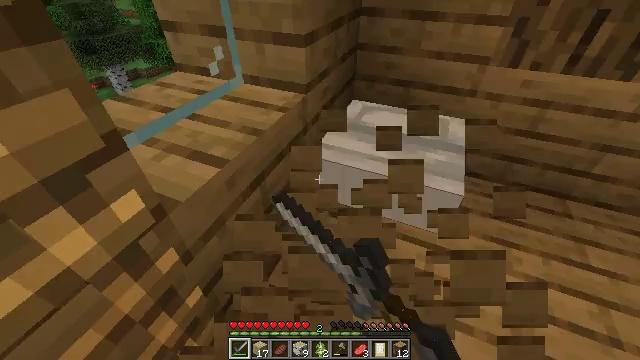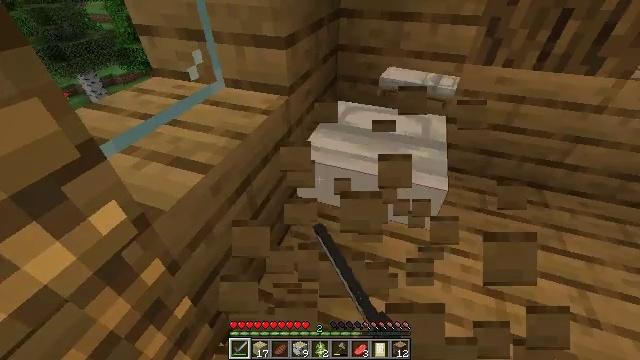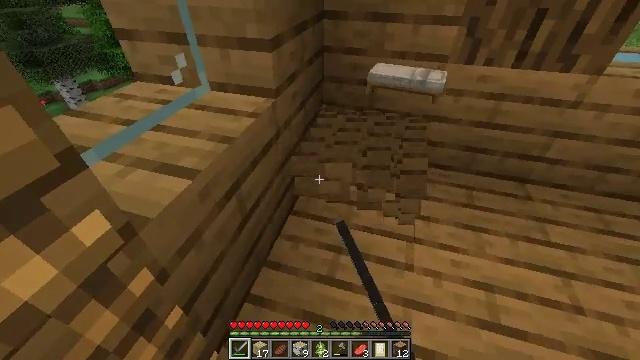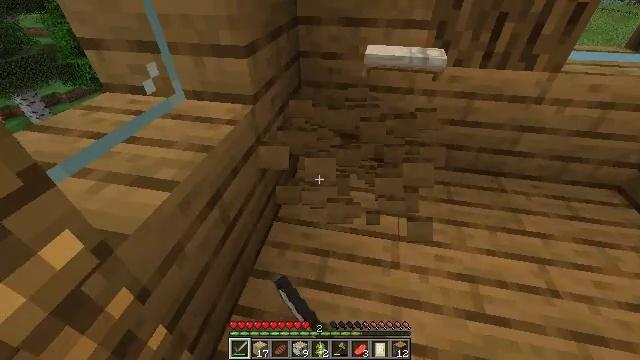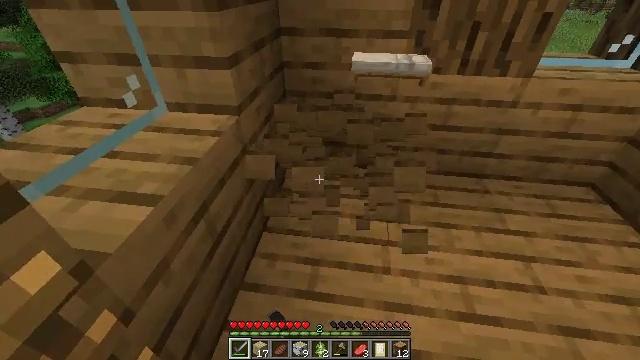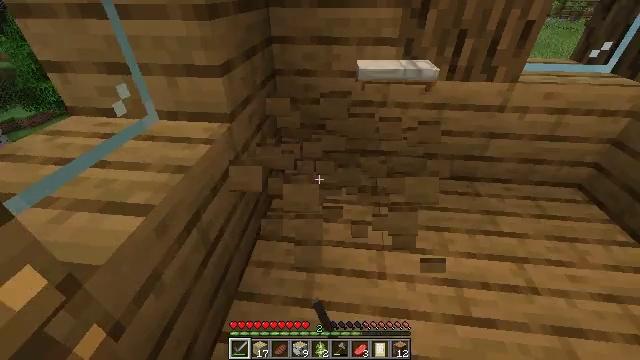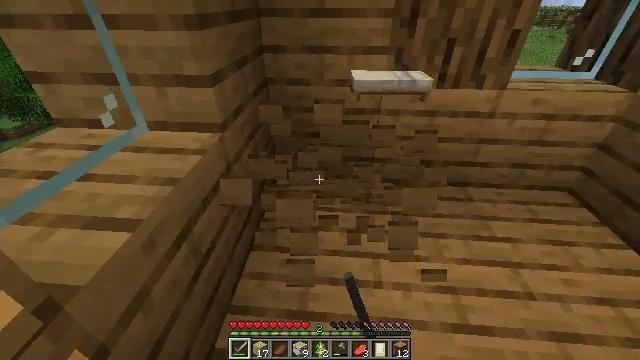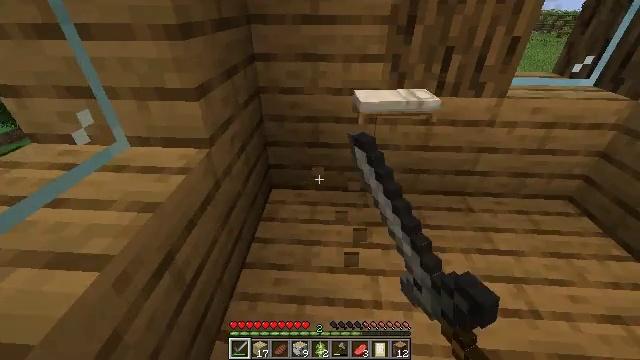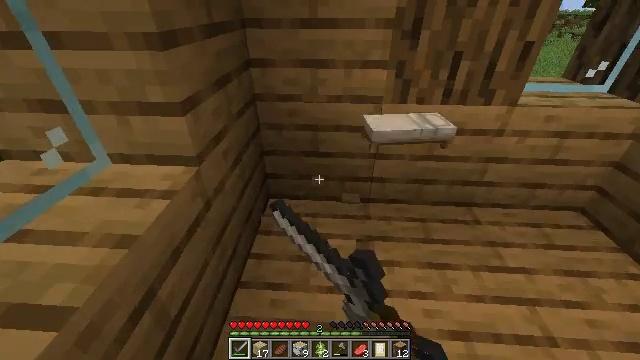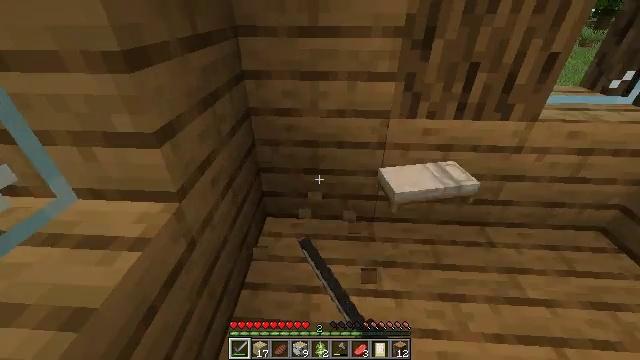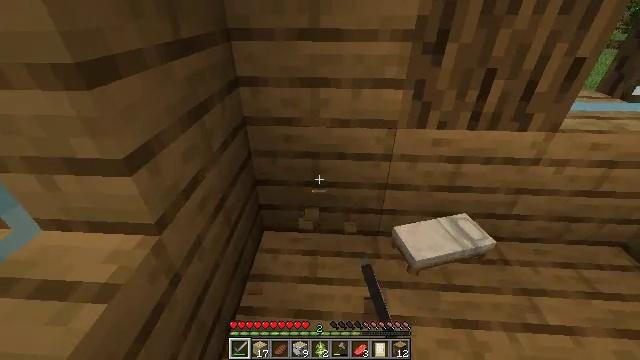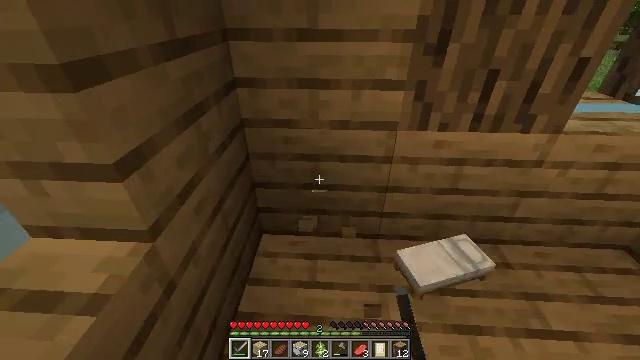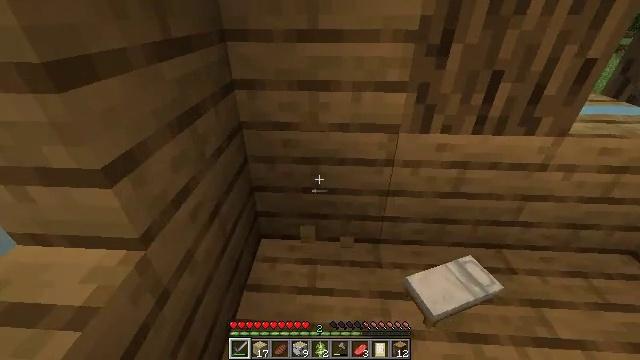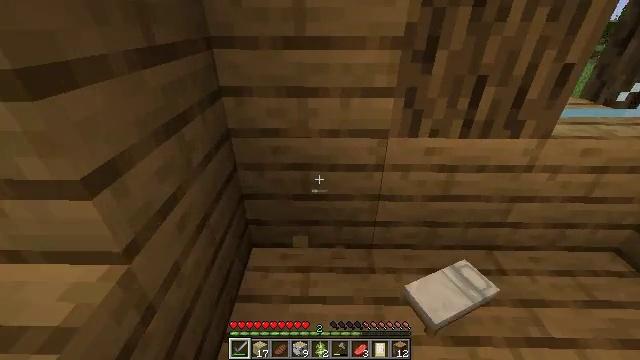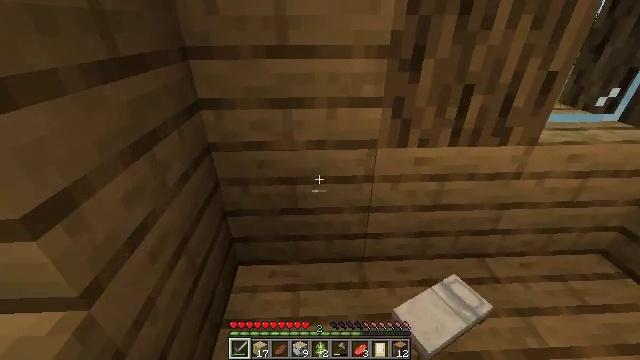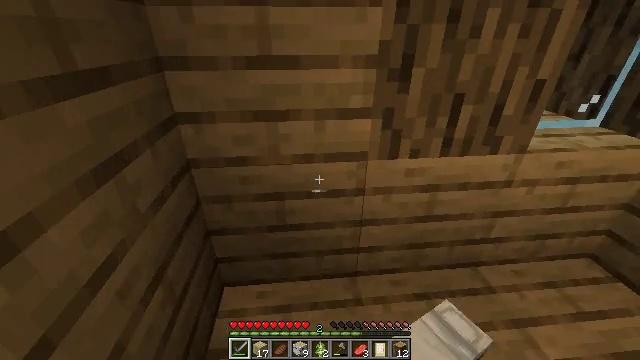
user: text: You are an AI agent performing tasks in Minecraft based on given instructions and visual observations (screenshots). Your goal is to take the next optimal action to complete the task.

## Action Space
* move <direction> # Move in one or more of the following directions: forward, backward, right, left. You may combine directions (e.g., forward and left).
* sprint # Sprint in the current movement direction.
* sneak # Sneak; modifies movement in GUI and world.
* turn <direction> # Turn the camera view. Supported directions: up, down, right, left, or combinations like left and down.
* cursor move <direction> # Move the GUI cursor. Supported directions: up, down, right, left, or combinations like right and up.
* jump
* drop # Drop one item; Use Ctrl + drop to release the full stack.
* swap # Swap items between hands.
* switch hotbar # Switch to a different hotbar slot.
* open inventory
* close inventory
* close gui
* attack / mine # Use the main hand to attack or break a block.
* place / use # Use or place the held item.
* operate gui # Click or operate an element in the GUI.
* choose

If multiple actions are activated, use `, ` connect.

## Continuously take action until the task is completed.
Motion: motion action
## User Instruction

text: Pull up beetroots from the soil.
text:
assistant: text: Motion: turn right, attack / mine
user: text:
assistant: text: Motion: turn right, attack / mine
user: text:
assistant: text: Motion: turn right, attack / mine
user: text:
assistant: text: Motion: turn right and up, attack / mine
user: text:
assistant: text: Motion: turn right and up, attack / mine
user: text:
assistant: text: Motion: move forward, turn right and up, attack / mine
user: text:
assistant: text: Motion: move forward, turn right, attack / mine
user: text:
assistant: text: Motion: move forward, attack / mine
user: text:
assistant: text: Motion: move forward, attack / mine
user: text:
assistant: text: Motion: no_op
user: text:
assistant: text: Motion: no_op
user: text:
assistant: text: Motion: no_op
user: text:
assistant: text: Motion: turn right and up
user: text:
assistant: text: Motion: move forward, turn right and up
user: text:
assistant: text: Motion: move forward, turn right and up
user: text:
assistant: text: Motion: move forward, turn right and up
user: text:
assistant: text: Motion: move forward
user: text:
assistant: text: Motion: move forward, turn right and up
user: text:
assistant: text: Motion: move forward, turn right and up
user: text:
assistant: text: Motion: move forward, turn right and up
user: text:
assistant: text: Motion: move forward, turn right and up
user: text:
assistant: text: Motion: move forward, turn right
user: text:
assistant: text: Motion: turn right
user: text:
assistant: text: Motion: turn right and down
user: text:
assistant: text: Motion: turn right and down
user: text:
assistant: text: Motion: turn right
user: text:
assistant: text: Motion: move forward, turn right and up
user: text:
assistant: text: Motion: move forward, turn right
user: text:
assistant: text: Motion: move forward
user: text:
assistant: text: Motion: move forward, turn right